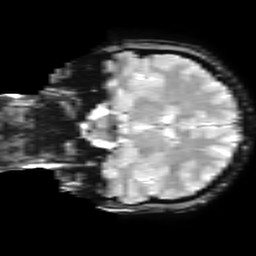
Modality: T2starw
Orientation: coronal
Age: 22
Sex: male
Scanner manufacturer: ge
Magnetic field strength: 3 T
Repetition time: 0.65 s
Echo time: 0.02 s